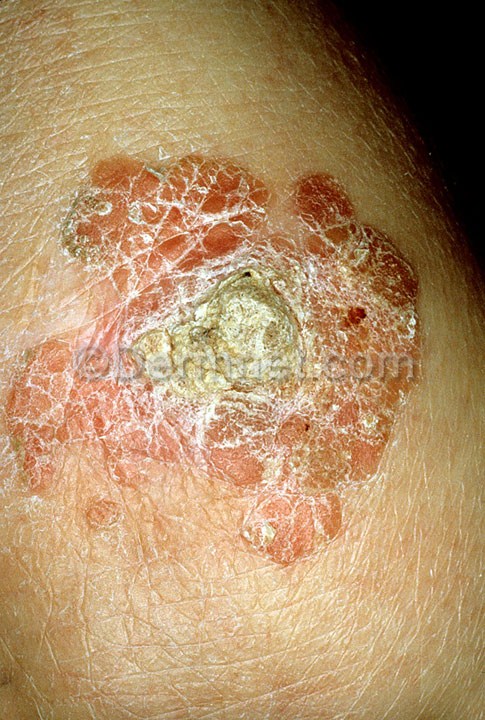
Disease: Actinic Keratosis Basal Cell Carcinoma and other Malignant Lesions